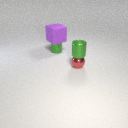
small red metal sphere in front of small green metal cylinder